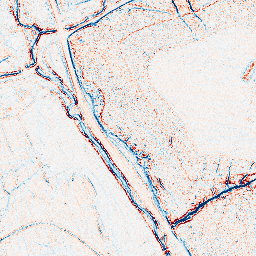
Category: edge_preserving
Decomposition family: bilateral
Decomposition parameters: d: 5
sigma_color: 150
sigma_space: 50
Upsampling method: bicubic_16x
Upsampling parameters: scale: 16
Upsampling scale: 16